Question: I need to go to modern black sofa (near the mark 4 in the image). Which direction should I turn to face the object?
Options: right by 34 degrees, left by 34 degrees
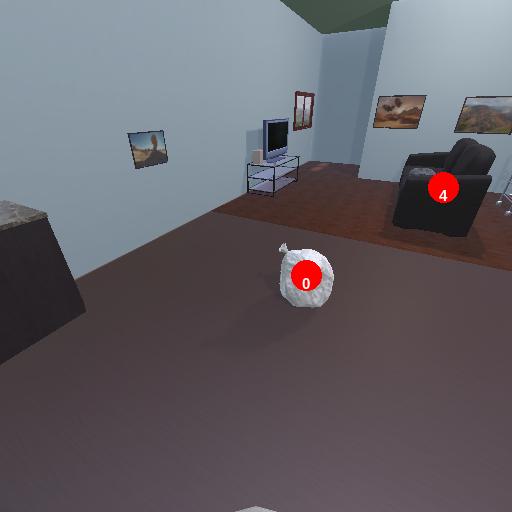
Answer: right by 34 degrees